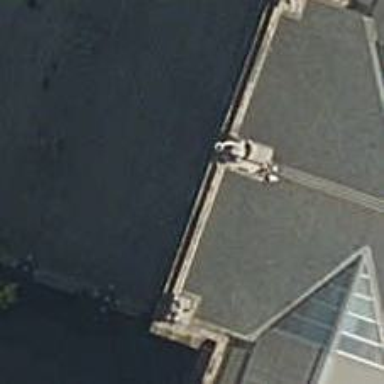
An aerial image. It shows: Statue is featured in the image.